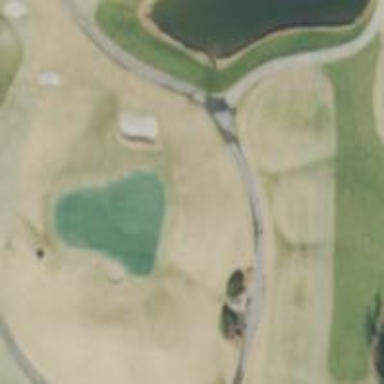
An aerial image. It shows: Golf tee.